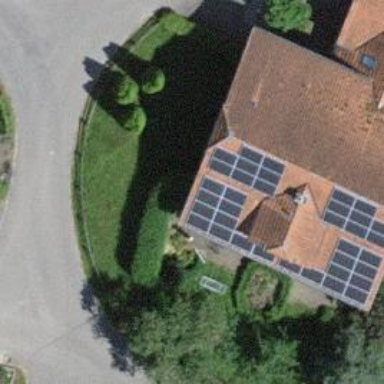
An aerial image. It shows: Solar power generator using photovoltaic method with solar photovoltaic panel types.